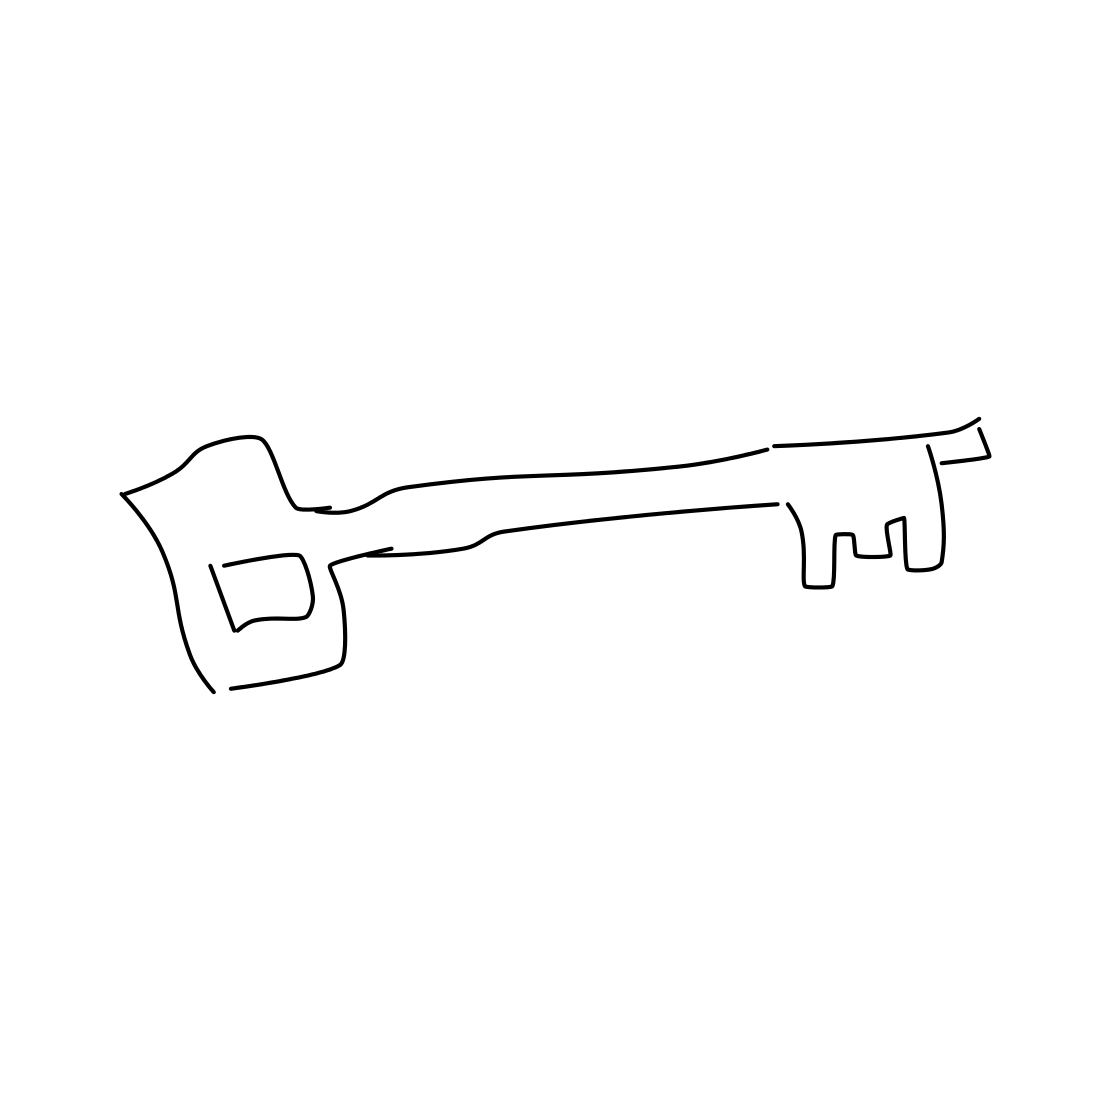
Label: key